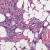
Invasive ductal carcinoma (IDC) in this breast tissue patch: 1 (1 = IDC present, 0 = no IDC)